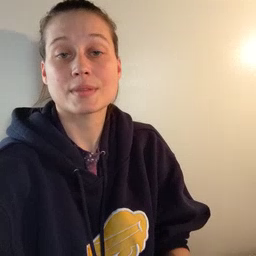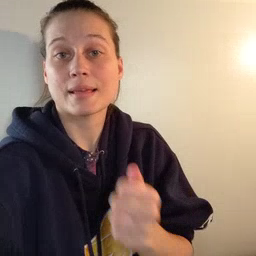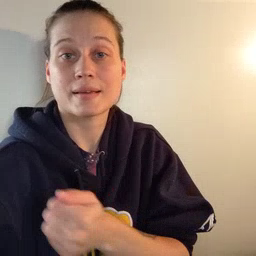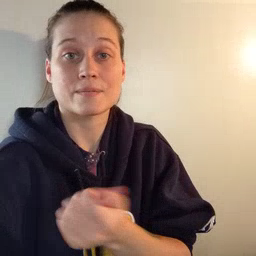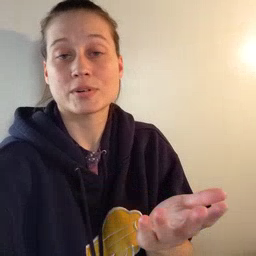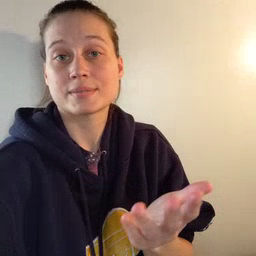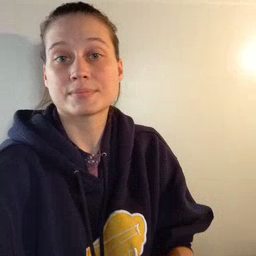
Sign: every